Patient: sex M, age 50
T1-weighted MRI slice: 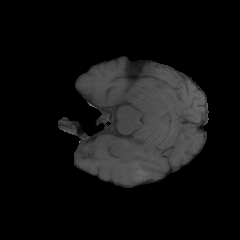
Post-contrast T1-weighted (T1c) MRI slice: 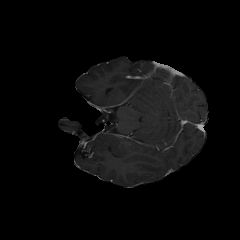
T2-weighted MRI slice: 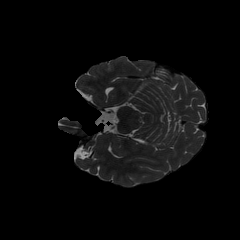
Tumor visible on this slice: no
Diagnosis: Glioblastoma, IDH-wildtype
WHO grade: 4